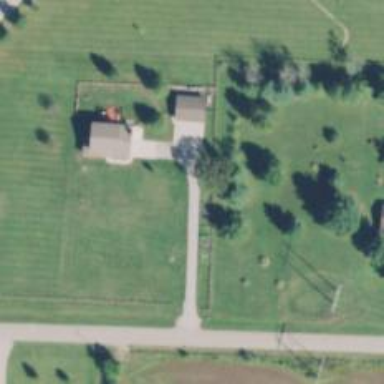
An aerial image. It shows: Driveway.